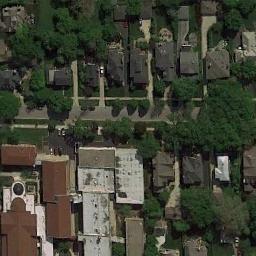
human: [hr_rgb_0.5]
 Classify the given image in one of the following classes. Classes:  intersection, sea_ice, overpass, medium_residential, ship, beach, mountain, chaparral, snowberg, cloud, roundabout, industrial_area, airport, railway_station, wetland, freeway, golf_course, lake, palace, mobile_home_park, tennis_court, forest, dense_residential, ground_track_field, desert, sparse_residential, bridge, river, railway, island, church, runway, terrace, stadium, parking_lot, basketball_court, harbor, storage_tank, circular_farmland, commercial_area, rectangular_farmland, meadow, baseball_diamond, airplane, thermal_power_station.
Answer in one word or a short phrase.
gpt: medium_residential